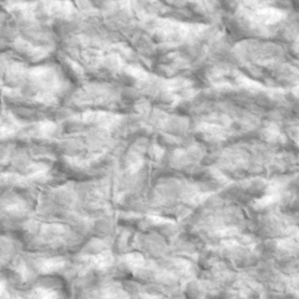
Label: non_frost